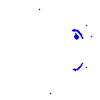
Particle: pion